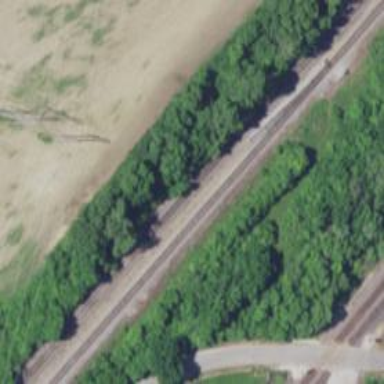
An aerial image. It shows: Railway siding with rails.